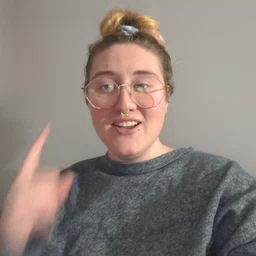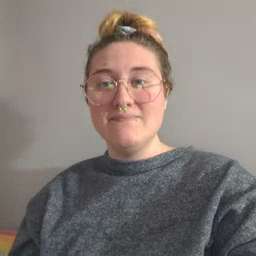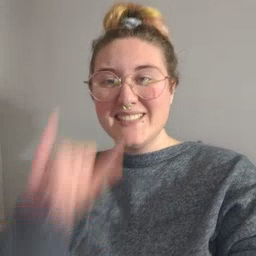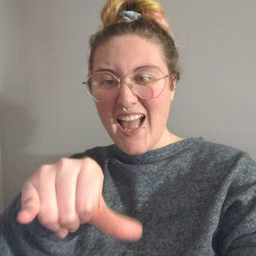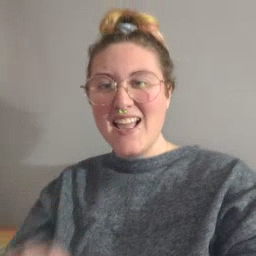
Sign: stay